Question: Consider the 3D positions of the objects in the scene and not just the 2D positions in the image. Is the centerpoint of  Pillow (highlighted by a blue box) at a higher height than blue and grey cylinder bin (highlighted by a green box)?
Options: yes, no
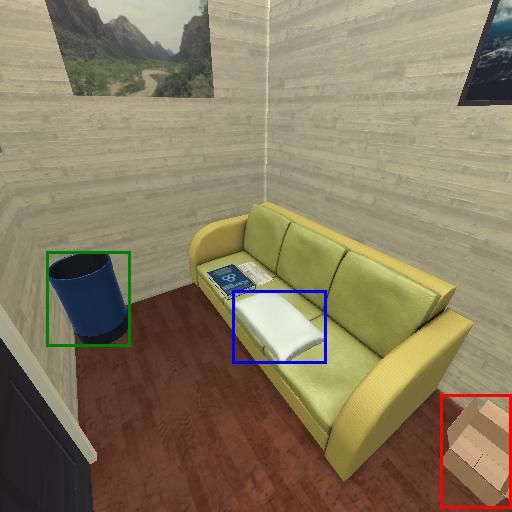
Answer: yes